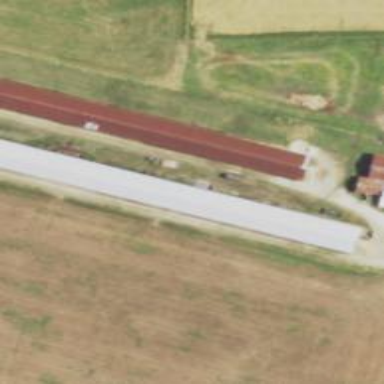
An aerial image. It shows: Farm auxiliary building.